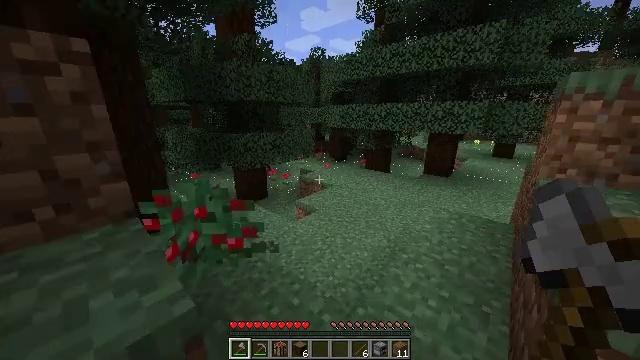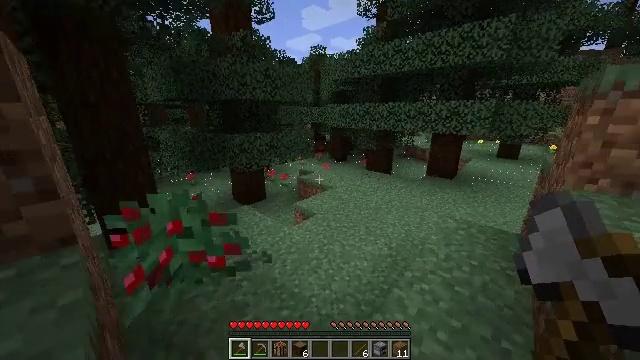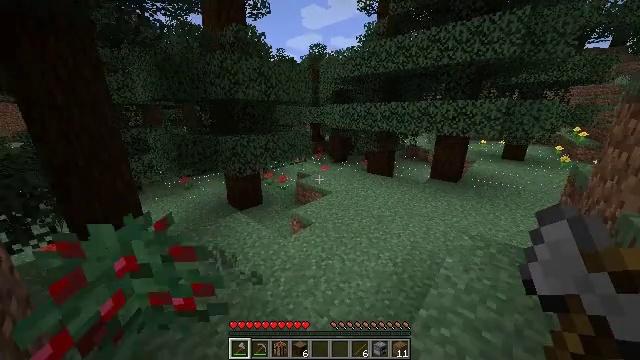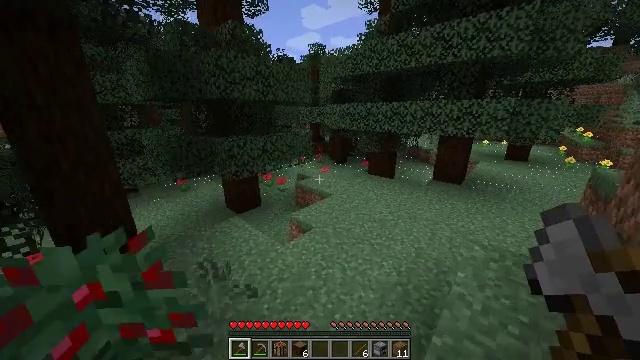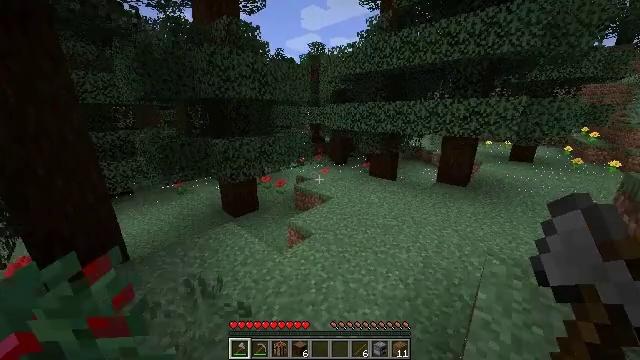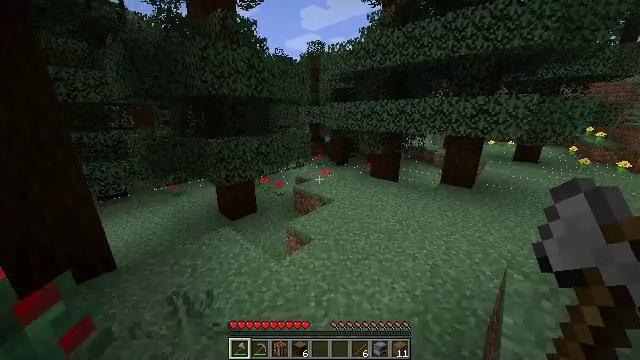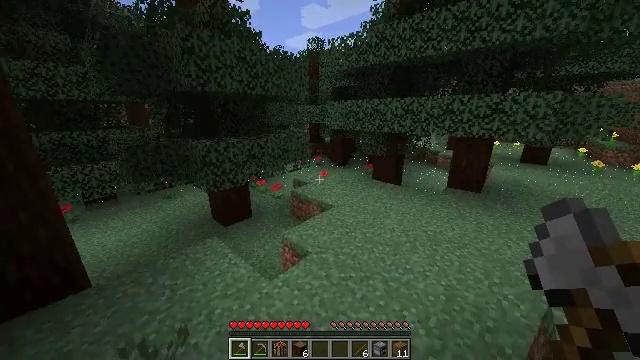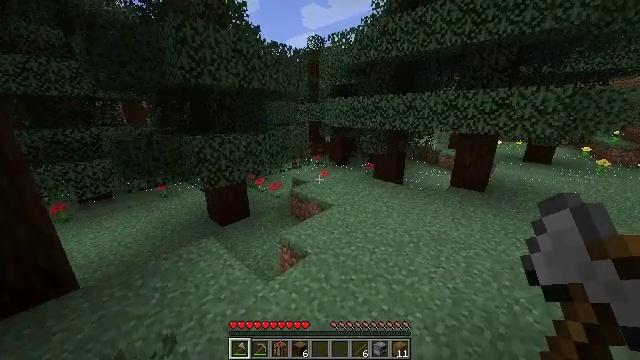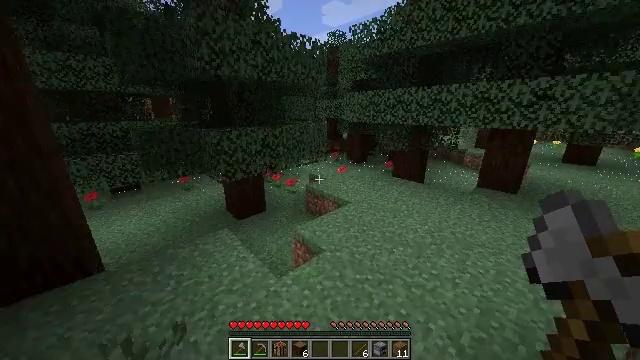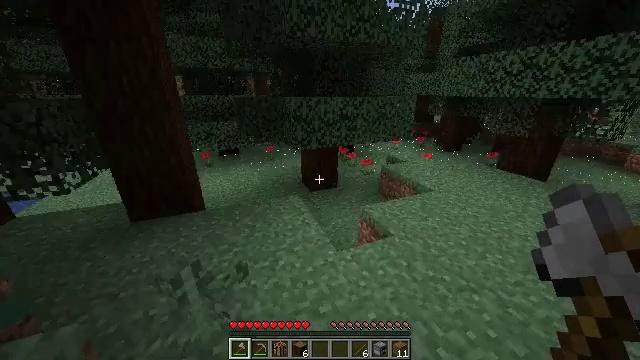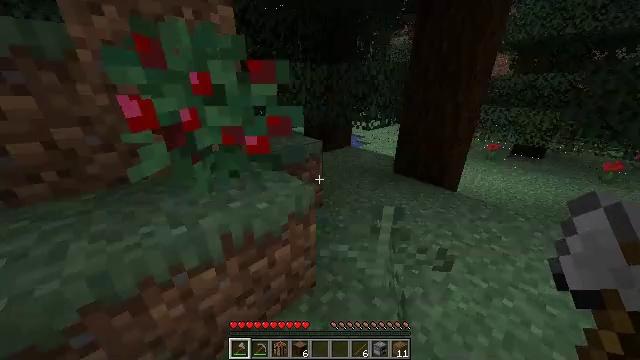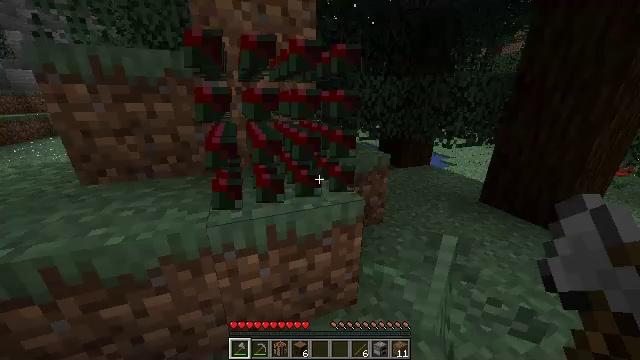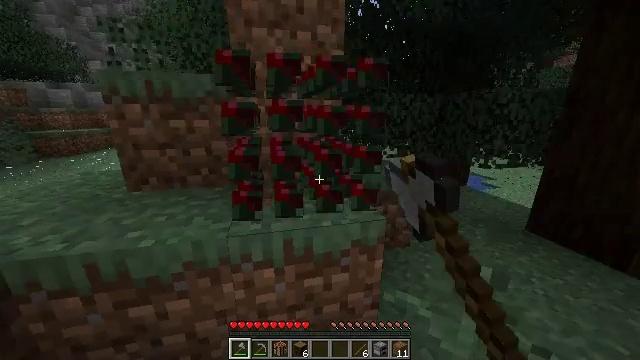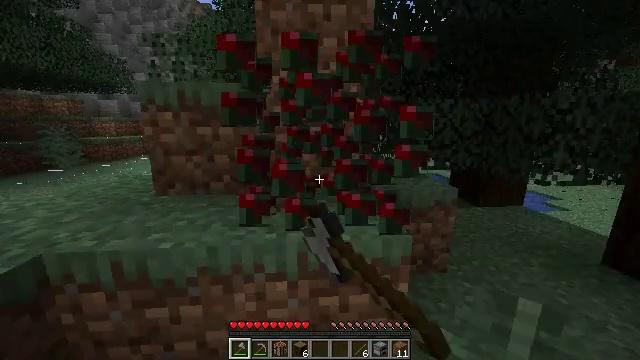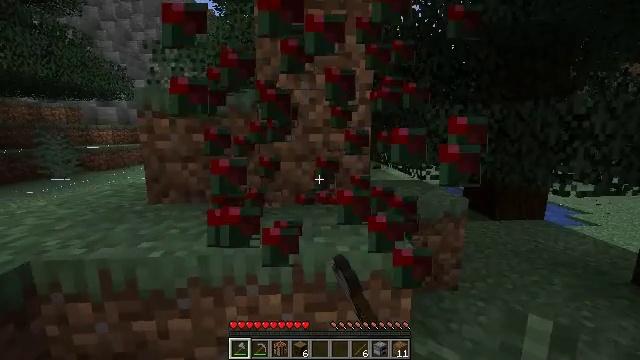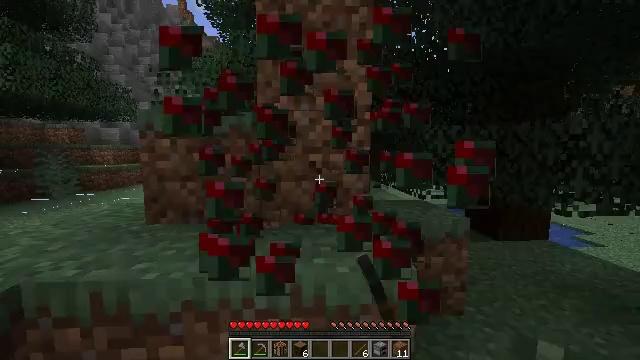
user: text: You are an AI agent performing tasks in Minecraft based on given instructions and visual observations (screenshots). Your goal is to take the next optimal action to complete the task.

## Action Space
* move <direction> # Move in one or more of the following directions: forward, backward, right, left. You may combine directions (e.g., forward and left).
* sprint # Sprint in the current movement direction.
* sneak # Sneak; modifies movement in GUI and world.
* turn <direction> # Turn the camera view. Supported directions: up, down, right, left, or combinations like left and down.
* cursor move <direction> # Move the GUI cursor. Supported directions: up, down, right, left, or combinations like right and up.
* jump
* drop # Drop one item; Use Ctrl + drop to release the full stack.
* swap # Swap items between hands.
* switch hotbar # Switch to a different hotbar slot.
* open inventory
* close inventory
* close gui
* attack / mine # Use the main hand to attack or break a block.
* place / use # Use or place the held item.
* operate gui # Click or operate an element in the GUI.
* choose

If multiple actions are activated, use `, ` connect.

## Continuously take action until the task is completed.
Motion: motion action
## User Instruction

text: Break the sweet berry bush to collect berries.
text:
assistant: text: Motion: move forward, sprint
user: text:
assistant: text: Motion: move forward, sprint
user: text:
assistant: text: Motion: move forward, sprint
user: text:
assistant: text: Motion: move forward, sprint
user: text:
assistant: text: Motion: move forward, sprint
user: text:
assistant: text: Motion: move forward, sprint
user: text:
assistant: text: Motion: move forward, sprint
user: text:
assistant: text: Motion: move forward, sprint, turn left
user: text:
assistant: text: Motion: move forward, sprint, turn left and down
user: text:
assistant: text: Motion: move forward, sprint, turn left and down
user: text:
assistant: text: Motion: turn left and up, attack / mine
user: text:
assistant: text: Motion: turn left and up, attack / mine
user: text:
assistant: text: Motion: turn left and up, attack / mine
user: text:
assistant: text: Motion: turn left and up, attack / mine
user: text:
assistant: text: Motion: turn up, attack / mine
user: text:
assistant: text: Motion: no_op